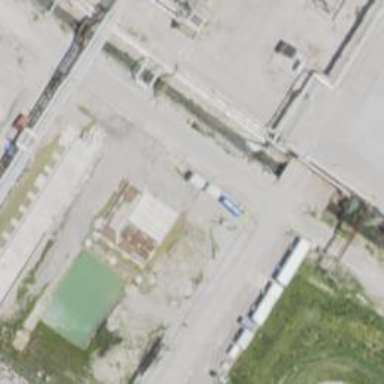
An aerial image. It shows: Storage tank that is man-made.